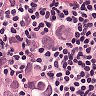
Metastatic tissue present: yes